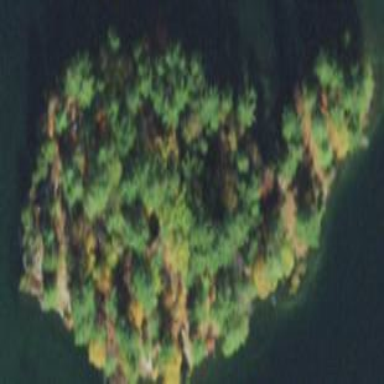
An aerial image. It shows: Campsite located on islet.